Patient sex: M
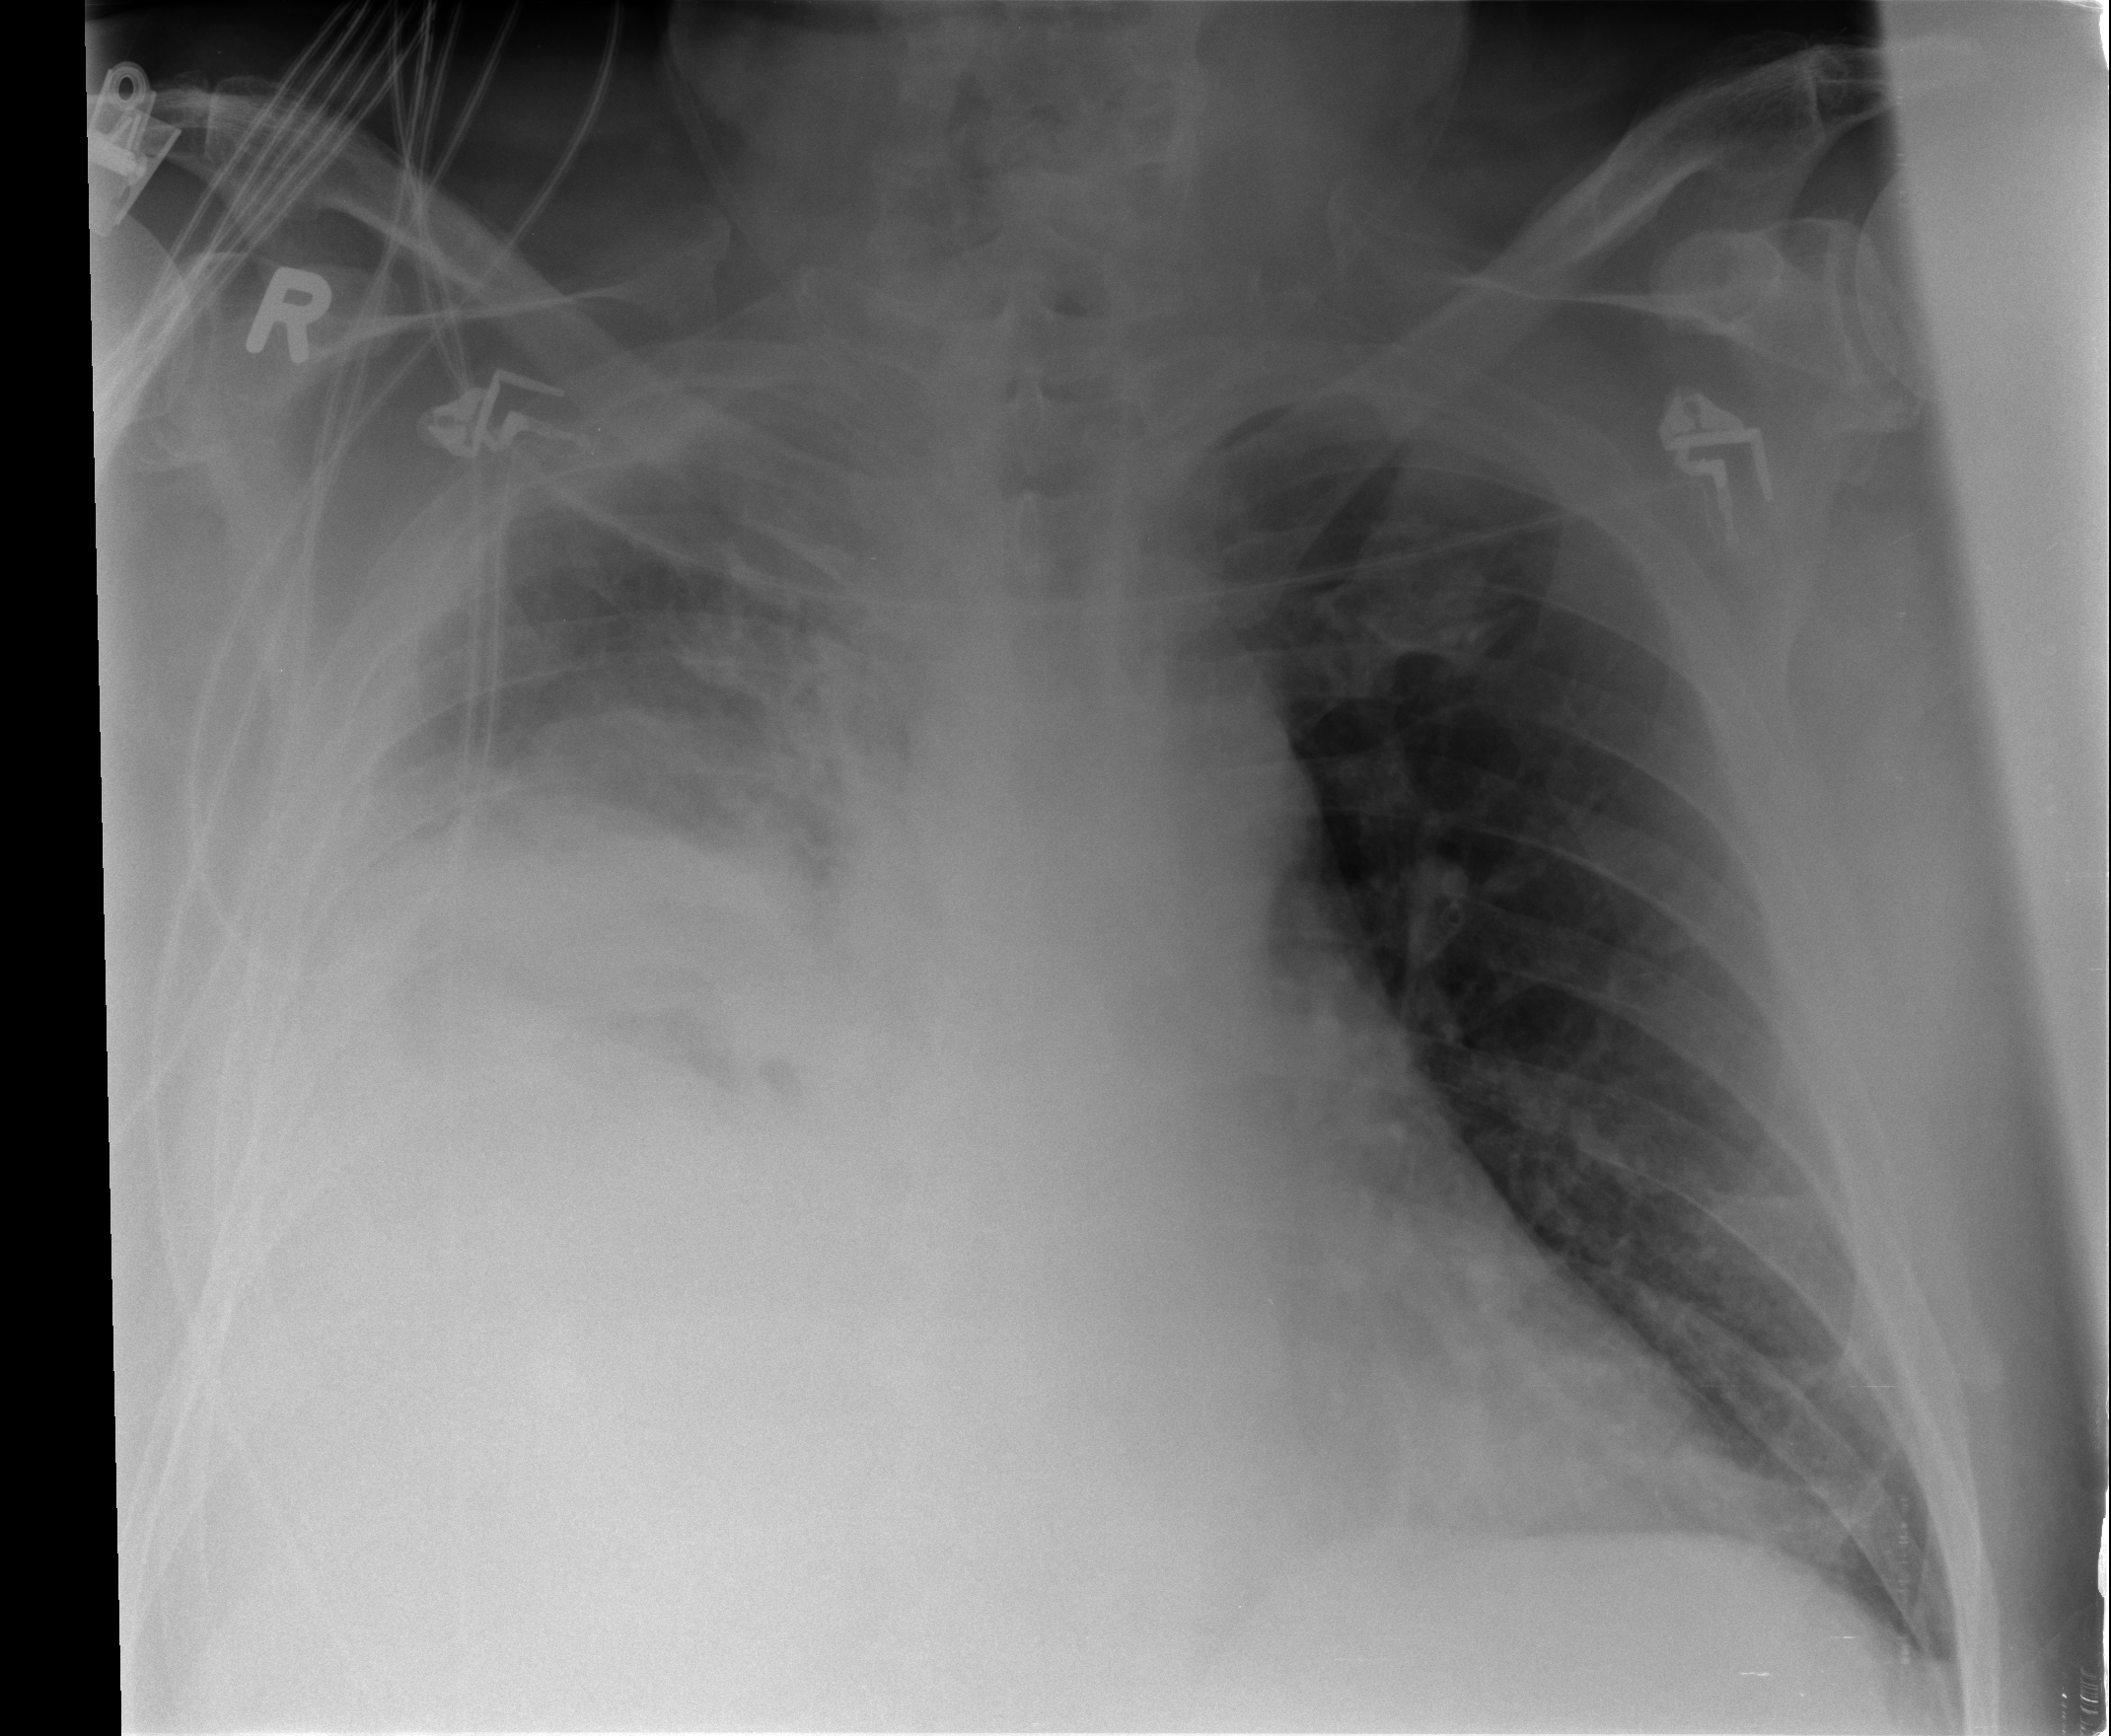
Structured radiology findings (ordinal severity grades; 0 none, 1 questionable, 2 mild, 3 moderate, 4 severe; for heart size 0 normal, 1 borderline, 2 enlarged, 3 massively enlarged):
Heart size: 0
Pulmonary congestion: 0
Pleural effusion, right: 2
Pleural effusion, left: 0
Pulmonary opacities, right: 3
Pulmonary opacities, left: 0
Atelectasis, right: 4
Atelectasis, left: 0